Question: Can i change Google AdMob Ads's navigation bar position in ios?

and how to check google admob is on screen or not (dismiss) ?
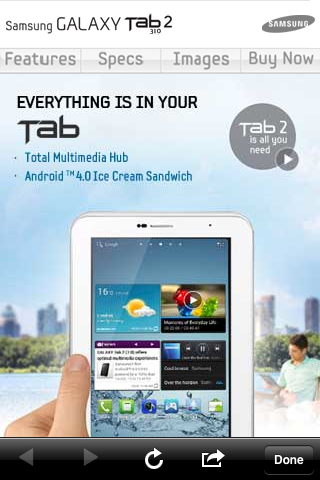
Answer: As the admob is incorporated to your code as library and they haven't provided any API for moving this bar (a UIToolbar, not a UINavigationBar), you can't change it.
I they don't have any property to check if the screen is being presented or not. But you can set a BOOL in your class, and set it to YES or NO in the GADBannerViewDelegate methods:
'''
-(void)adViewWillPresentScreen:(GADBannerView *)bannerView;
-(void)adViewDidDismissScreen:(GADBannerView *)bannerView;
-(void)adViewWillDismissScreen:(GADBannerView *)bannerView;
-(void)adViewWillLeaveApplication:(GADBannerView *)bannerView;
'''
To understand it, you will need to read a little bit about delegation in Objective-c. But I will try:
In your class interface, you put:
'''
@interface MyViewController : UIViewController <GADBannerViewDelegate>
{
BOOL isPresentingBanner;
GADBannerView *myBanner;
}
'''
In your class implementation, after you init the delegate, define the delegate:
'''
myBanner.delegate = self;
'''
And you implement the delegate methods:
'''
-(void)adViewWillPresentScreen:(GADBannerView *)bannerView
{
NSLog(@"adViewWillPresentScreen");
isPresentingBanner = YES;
}
-(void)adViewDidDismissScreen:(GADBannerView *)bannerView
{
NSLog(@"adViewDidDismissScreen");
isPresentingBanner = NO;
}
-(void)adViewWillDismissScreen:(GADBannerView *)bannerView
{
NSLog(@"adViewWillDismissScreen");
}
'''